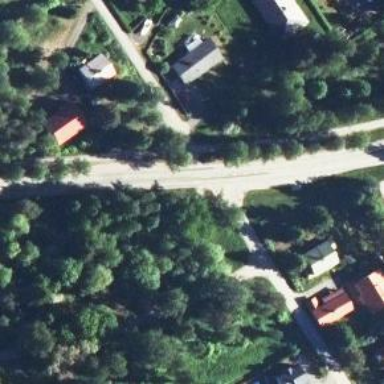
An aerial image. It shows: Cycleway.